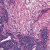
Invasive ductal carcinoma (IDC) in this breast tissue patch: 0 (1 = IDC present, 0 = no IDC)